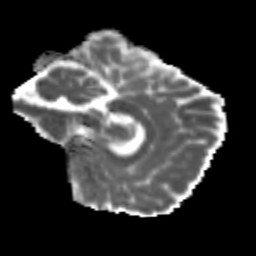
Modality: MD
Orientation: sagittal
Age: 25
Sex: male
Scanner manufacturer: siemens
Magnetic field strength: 3 T
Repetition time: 3.5 s
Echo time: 0.113 s